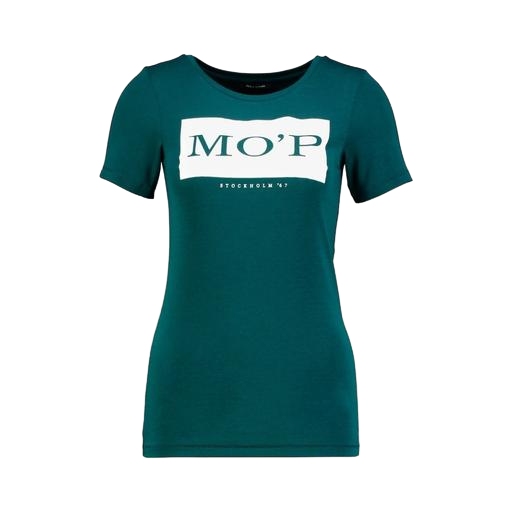
mid t-shirt, blue t-shirt only macy, blue plus size printed t-shirt only macy, white background